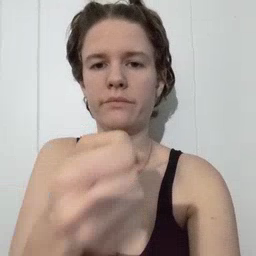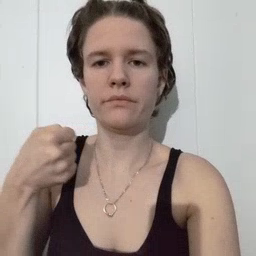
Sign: refrigerator